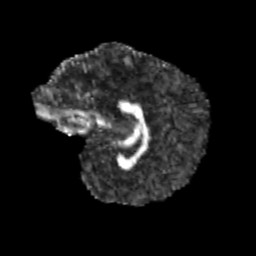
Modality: FA
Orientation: sagittal
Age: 12
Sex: female
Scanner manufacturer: siemens
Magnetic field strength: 3 T
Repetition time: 3.8 s
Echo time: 0.07 s